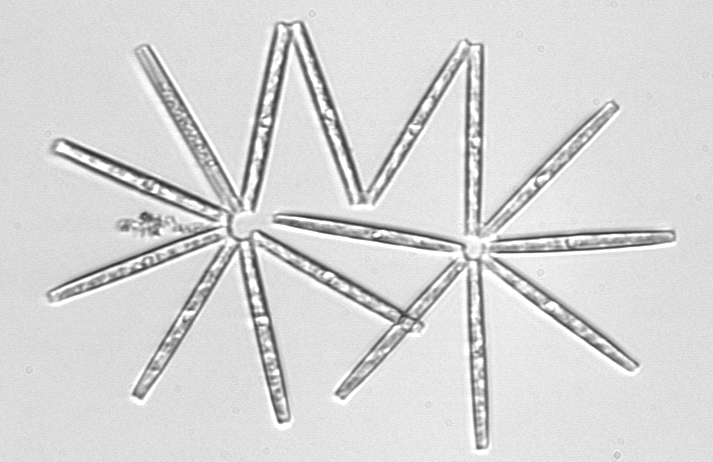
Label: Thalassionema